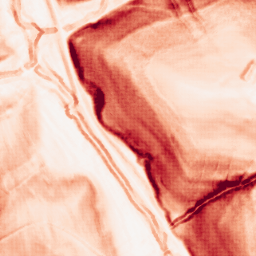
Category: morphological
Decomposition family: morphological_gradient
Decomposition parameters: size: 3
shape: diamond
Upsampling method: sinc_blackman
Upsampling parameters: scale: 8
kernel_size: 16
Upsampling scale: 8